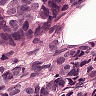
Metastatic tissue present: yes